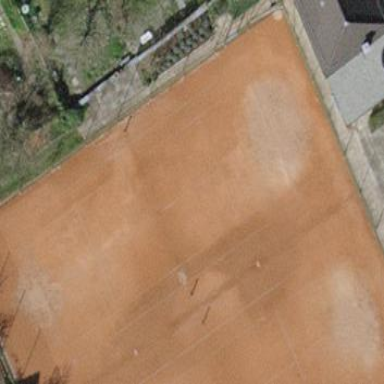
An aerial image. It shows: Tennis court on the leisure land pitch.